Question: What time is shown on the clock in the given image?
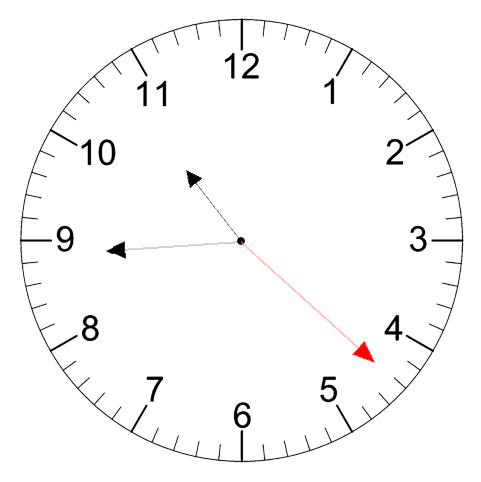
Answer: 10:44:22